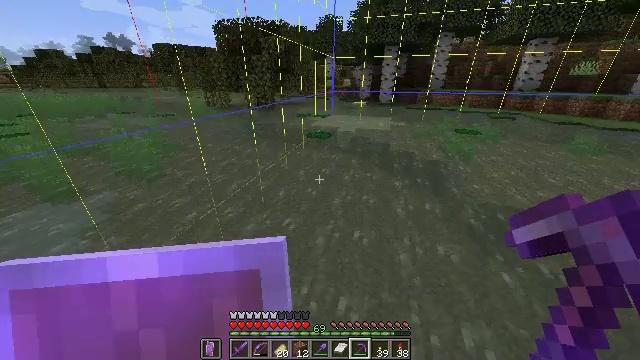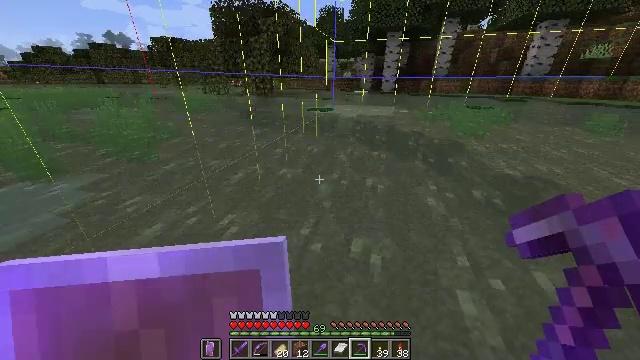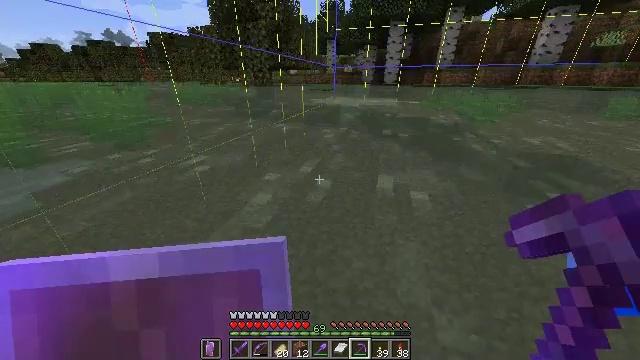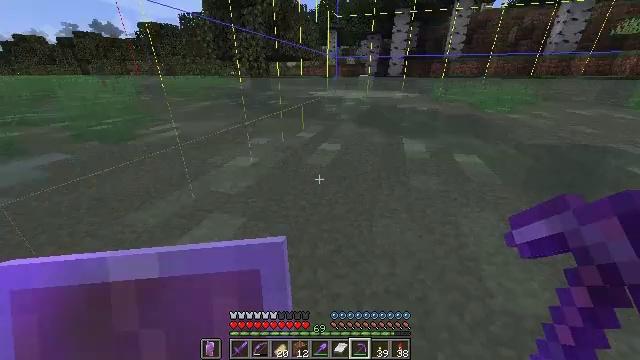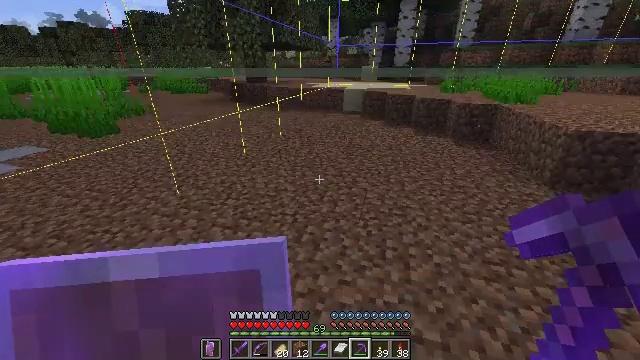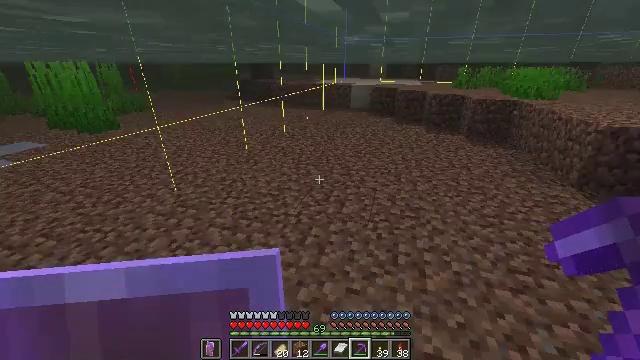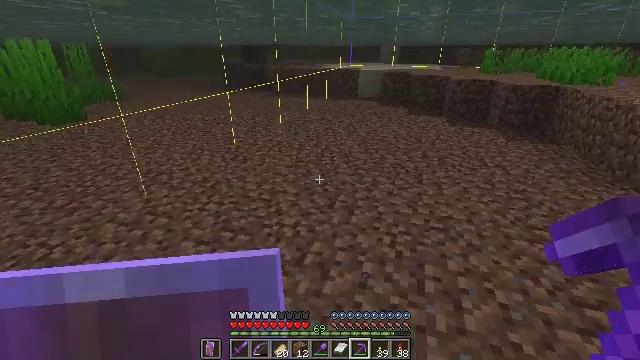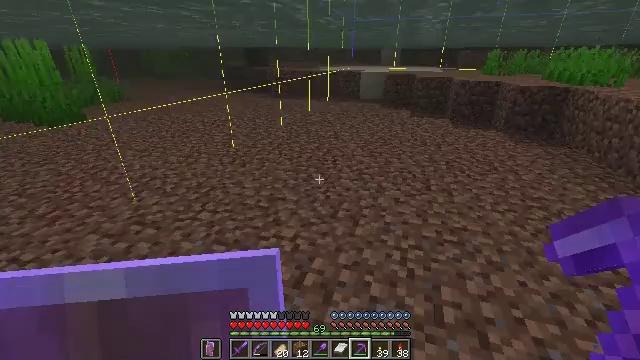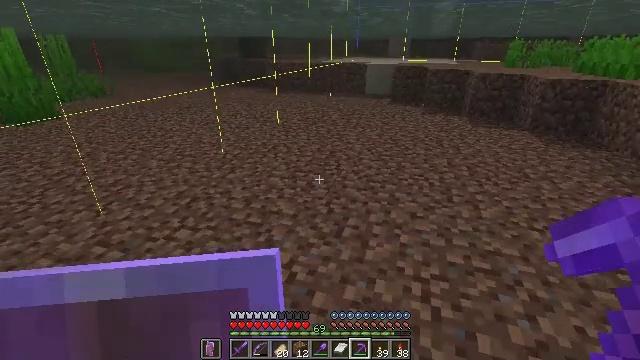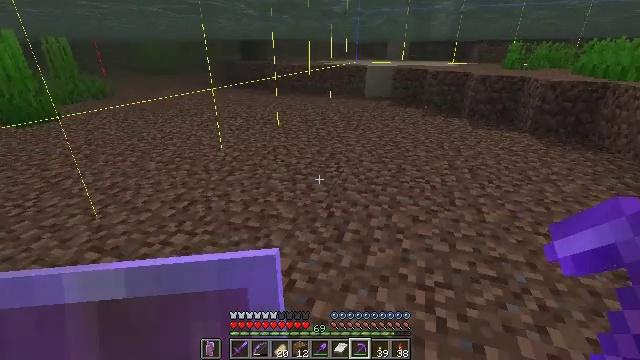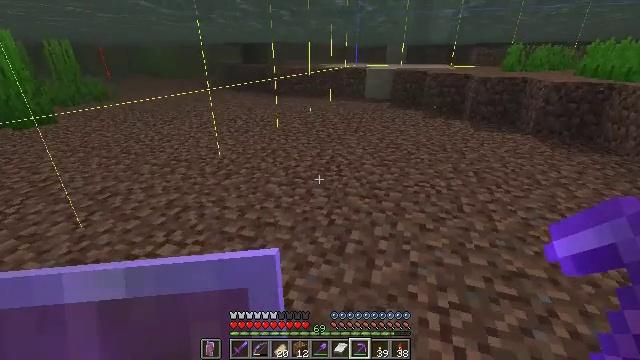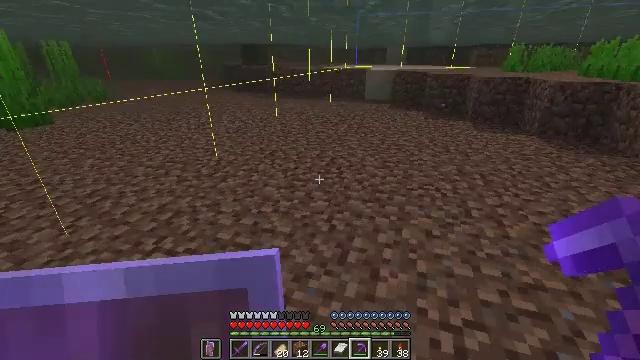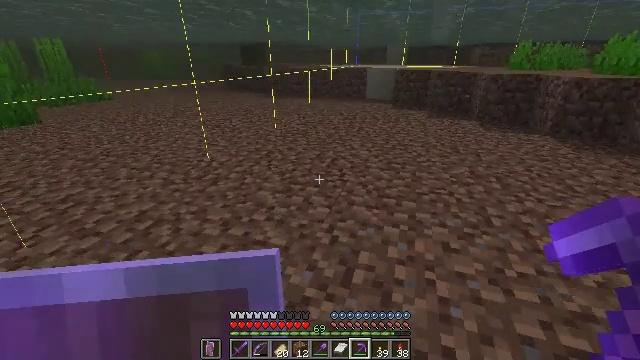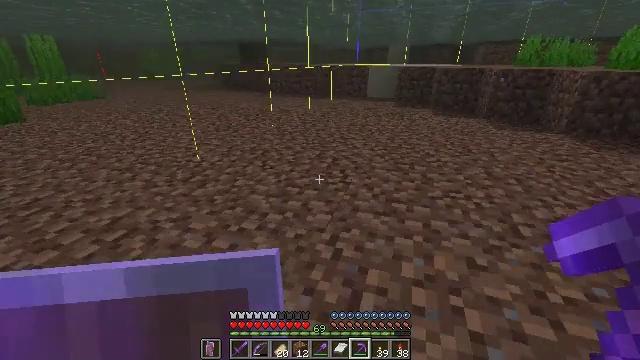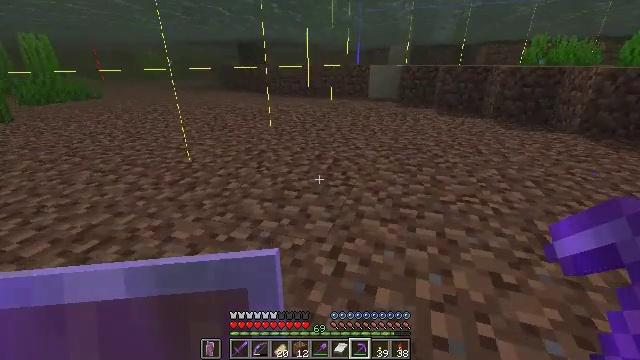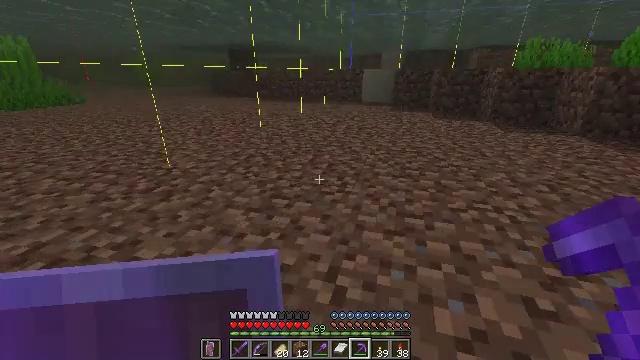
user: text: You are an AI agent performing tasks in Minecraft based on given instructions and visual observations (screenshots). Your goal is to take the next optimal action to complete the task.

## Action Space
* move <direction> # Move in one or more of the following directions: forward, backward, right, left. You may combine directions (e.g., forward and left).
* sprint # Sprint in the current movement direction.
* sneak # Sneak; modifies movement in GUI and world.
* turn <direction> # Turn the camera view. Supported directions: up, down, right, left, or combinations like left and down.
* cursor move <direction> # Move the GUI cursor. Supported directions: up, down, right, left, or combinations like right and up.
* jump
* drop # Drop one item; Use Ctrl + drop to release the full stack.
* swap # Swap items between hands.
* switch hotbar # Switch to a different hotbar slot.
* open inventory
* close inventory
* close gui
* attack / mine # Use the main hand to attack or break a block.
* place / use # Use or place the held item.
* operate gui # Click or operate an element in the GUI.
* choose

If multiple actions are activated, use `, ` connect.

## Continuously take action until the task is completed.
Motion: motion action
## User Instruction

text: craft item air
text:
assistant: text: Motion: move forward, sprint, jump
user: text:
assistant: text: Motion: move forward, sprint, jump
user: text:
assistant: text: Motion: move forward, sprint, jump
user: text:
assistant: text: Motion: move forward, sprint, jump
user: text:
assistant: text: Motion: move forward, sprint, turn left, jump
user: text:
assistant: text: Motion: move forward, sprint, jump
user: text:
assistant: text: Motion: move forward, sprint, jump
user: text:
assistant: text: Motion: move forward, sprint
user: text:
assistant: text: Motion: move forward, sprint
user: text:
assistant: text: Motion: move forward, sprint
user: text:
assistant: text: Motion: move forward, sprint
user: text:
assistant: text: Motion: move forward, sprint
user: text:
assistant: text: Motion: move forward, sprint
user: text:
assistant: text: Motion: move forward, sprint
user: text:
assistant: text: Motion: move forward, sprint, turn right and up
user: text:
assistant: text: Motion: move forward, sprint, turn right and up
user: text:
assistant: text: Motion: move forward, sprint, turn right and up
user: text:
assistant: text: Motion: move forward, sprint, turn right and up
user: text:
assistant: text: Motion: move forward, sprint, turn right and up
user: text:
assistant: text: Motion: move forward, sprint
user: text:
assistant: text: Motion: move forward, sprint
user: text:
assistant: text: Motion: move forward, sprint
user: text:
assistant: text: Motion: move forward, sprint, jump
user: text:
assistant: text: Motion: move forward, sprint, jump
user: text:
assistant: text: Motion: move forward, sprint, jump
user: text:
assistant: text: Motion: move forward, sprint, jump
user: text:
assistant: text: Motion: move forward, sprint, jump
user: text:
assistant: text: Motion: move forward, sprint, turn right, jump
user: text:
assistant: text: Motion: move forward, sprint, turn right and up, jump
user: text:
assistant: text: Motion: move forward, sprint, jump